Aerial crown-view tile of a tropical tree (Barro Colorado Island, Panama), acquired 20240611:
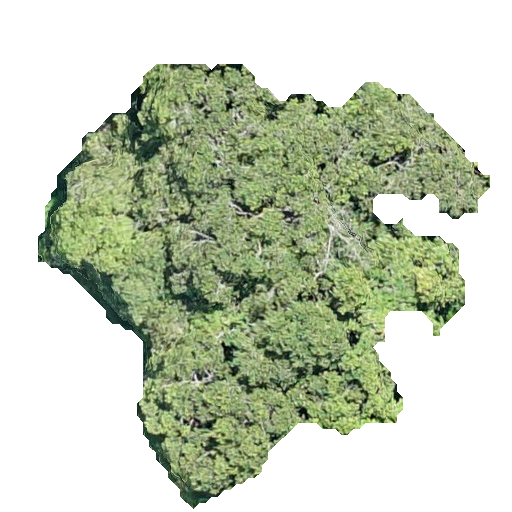
Species: Calophyllum longifolium
GBIF accepted scientific name: Calophyllum longifolium
Crown area: 187.638 m²